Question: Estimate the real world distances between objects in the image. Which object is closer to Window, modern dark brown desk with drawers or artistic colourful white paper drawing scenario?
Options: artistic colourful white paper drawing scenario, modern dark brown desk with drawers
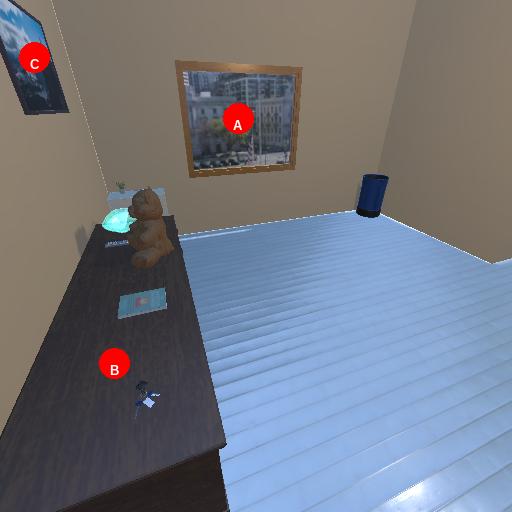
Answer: artistic colourful white paper drawing scenario